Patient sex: M
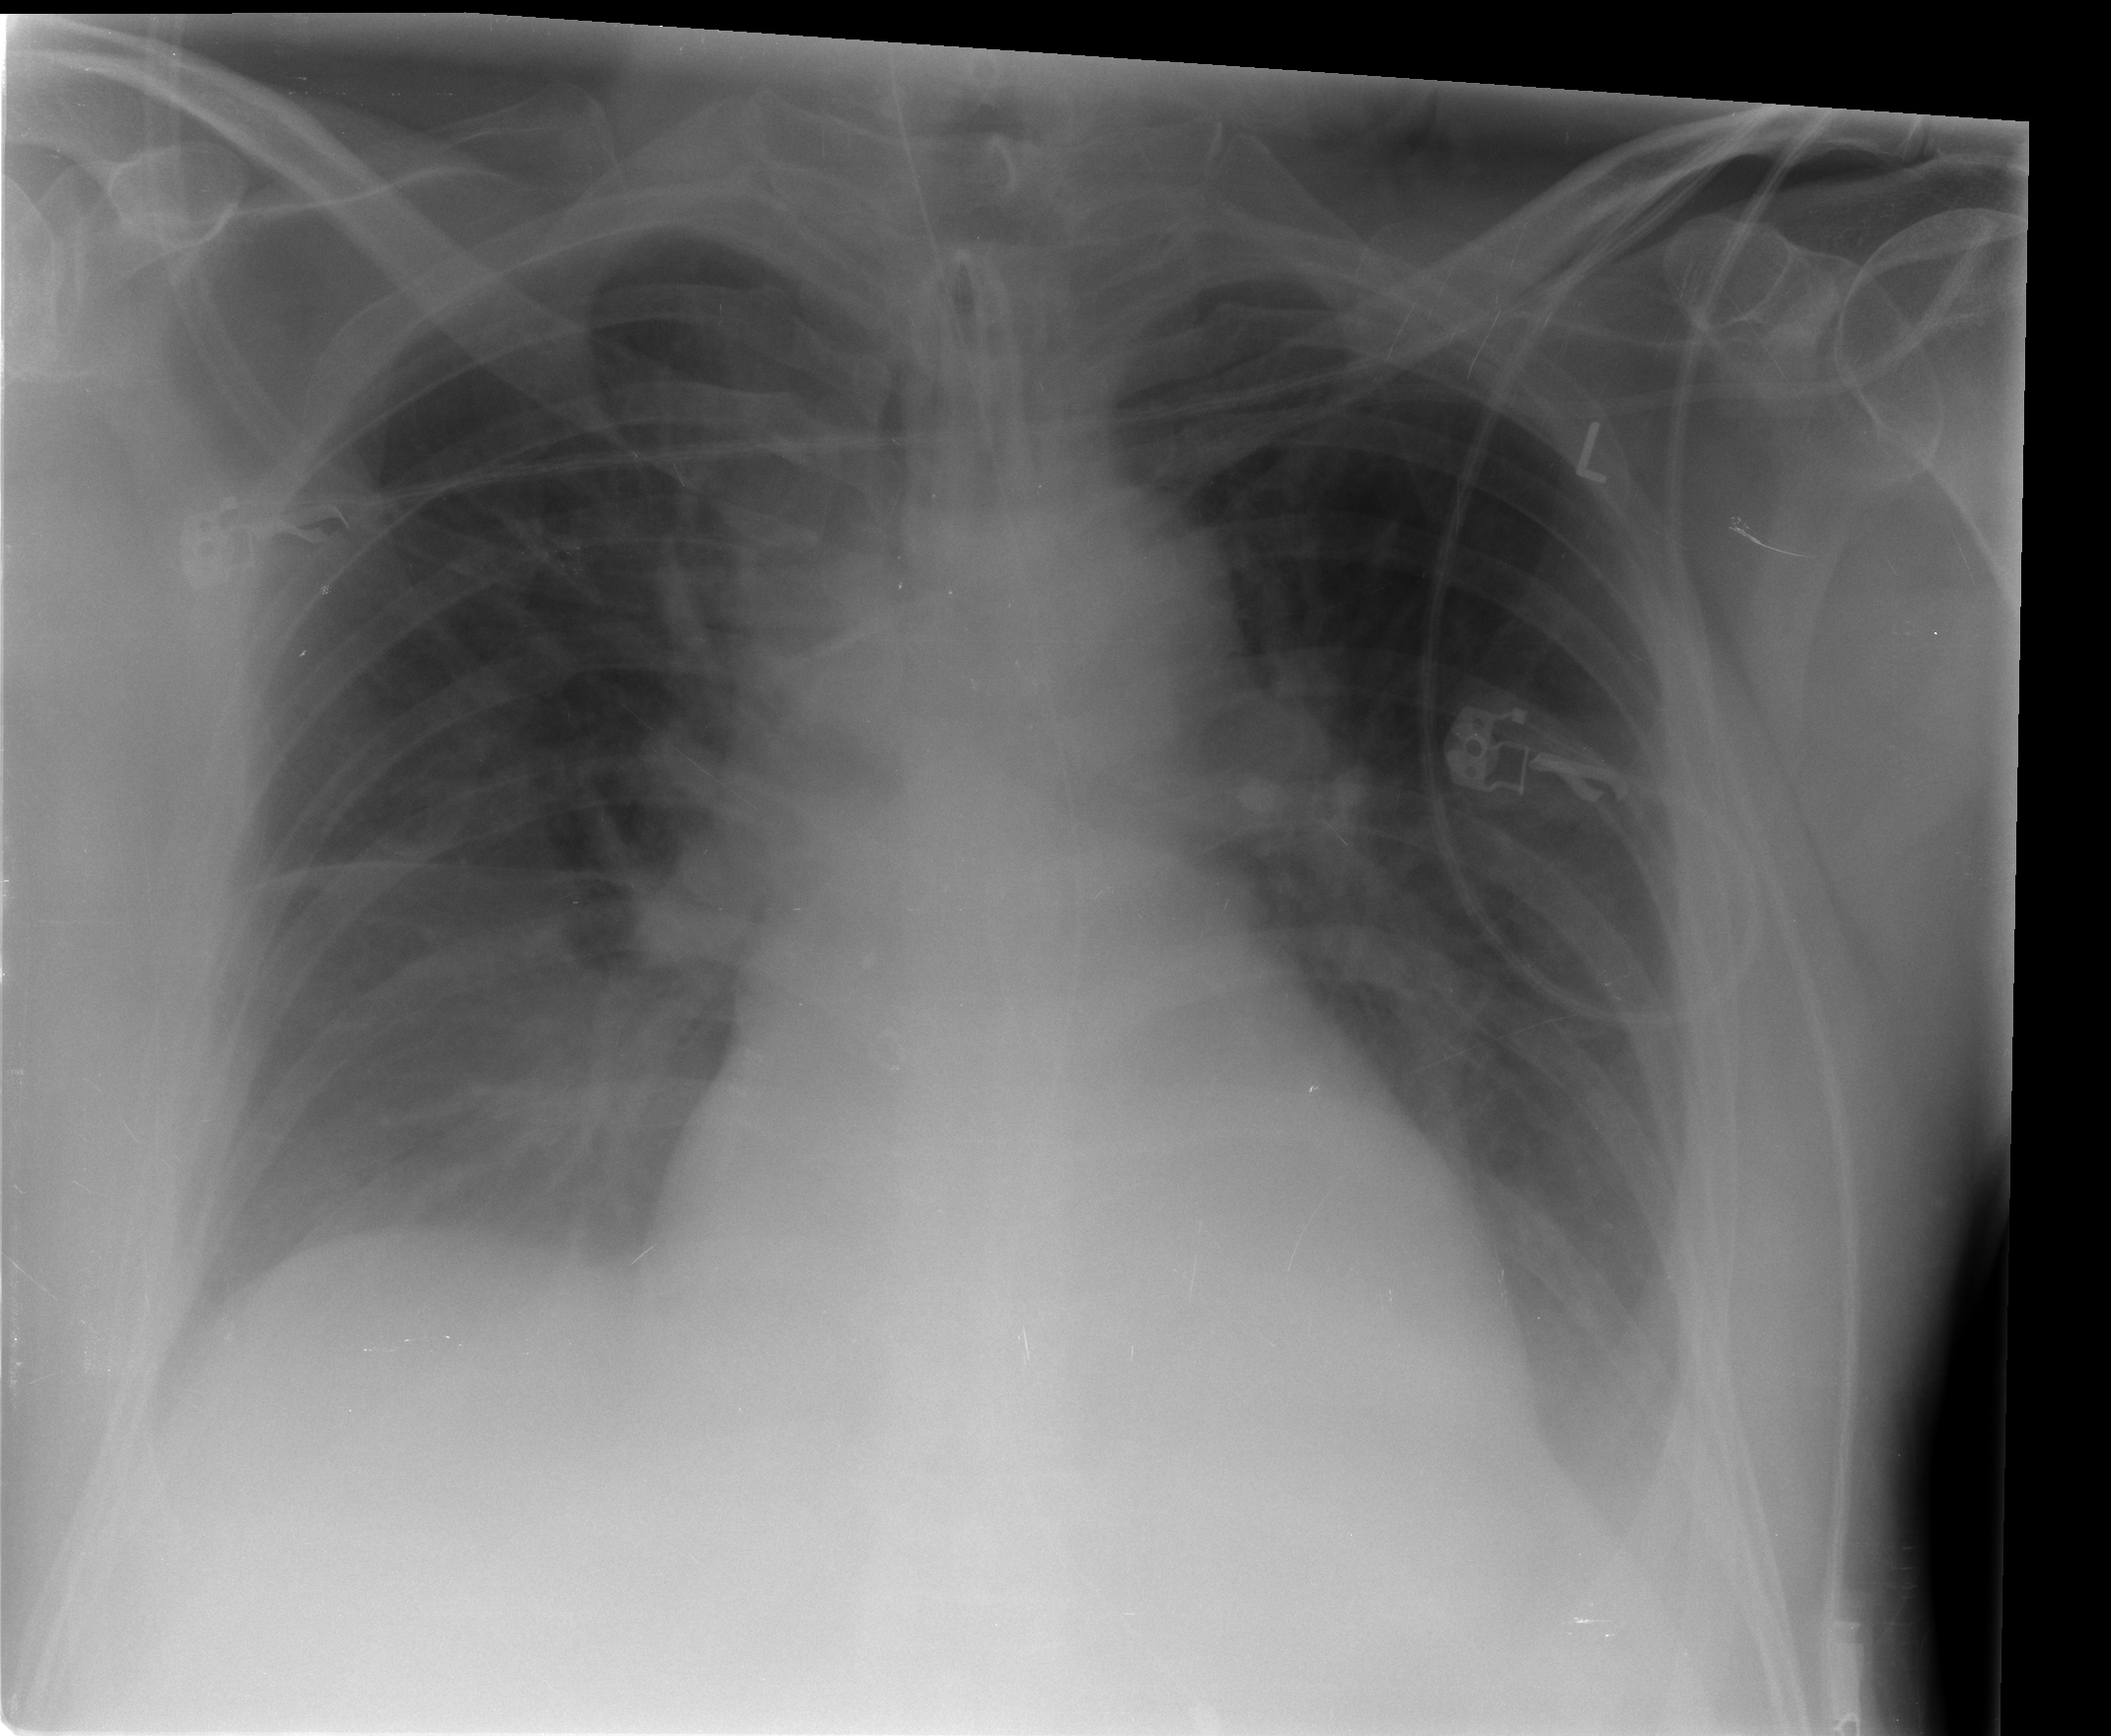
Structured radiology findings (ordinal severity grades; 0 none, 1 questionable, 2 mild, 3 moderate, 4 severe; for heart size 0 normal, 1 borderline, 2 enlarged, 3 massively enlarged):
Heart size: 2
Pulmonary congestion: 0
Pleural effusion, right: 2
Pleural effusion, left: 2
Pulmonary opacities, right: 2
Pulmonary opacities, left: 2
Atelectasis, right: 2
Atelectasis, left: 2